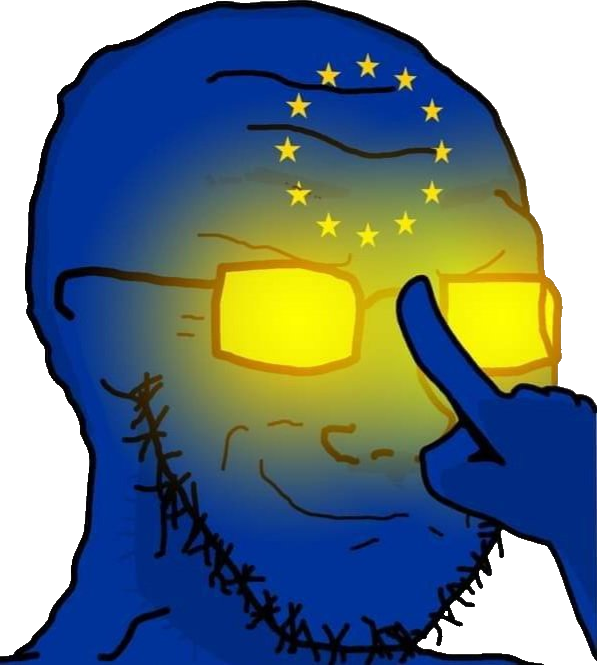
Label: 5_Soyjak